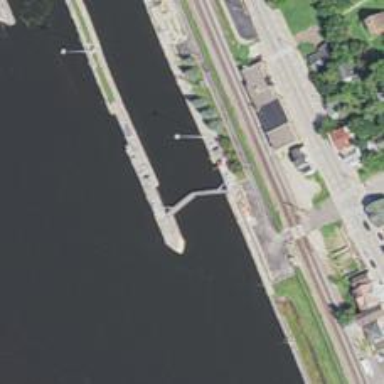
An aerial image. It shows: Lock gate along waterway.